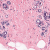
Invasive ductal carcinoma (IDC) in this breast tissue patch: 0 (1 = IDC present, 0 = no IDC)